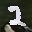
Label: 2